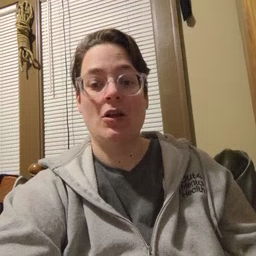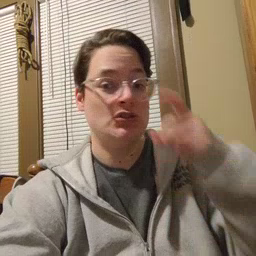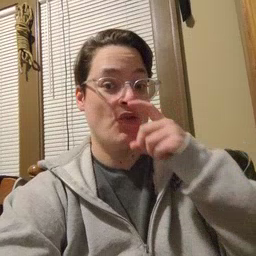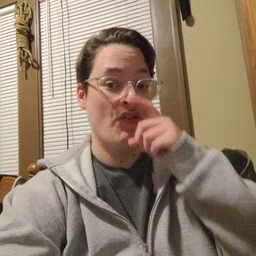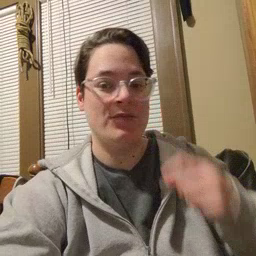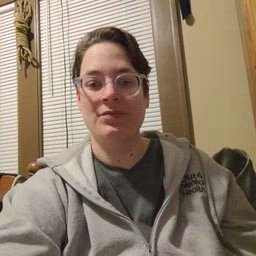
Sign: doll